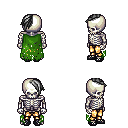
a pixel art fantasy rpg character, male body template, skeleton, green tattered cape, gold greaves, gray long mohawk hairstyle, ghillies, four views (front, back, left, right), 2x2 character sprite sheet, small pixel art, hard edges, no anti-aliasing